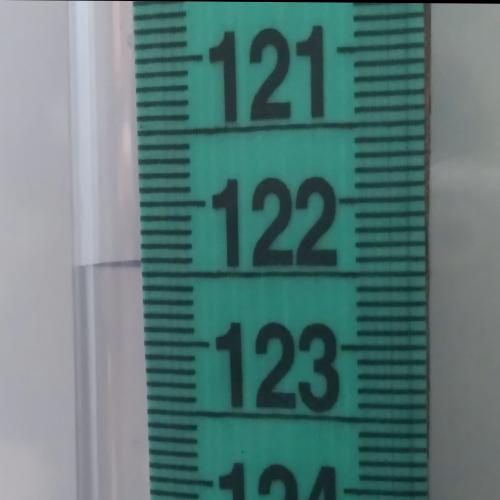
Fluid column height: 122.4 cm